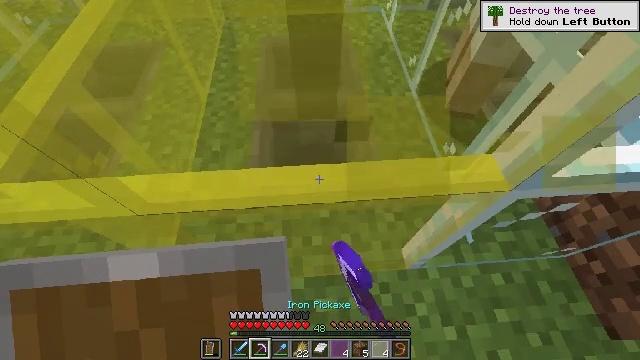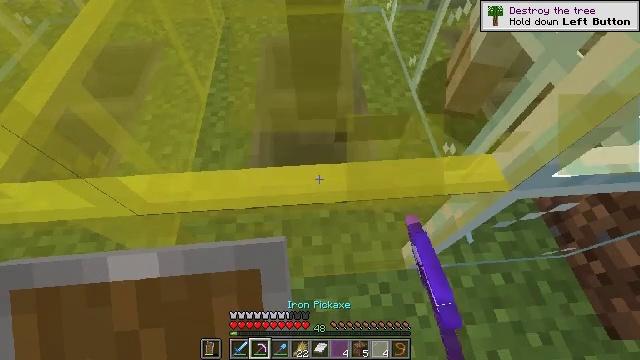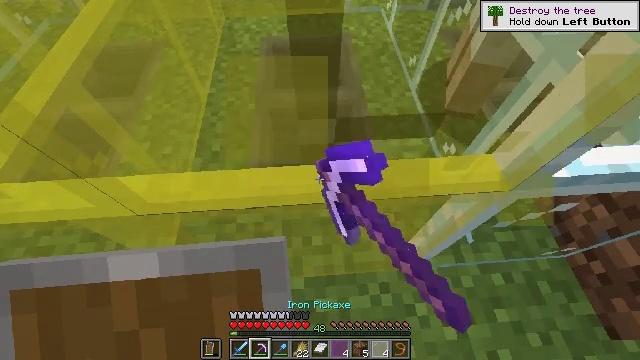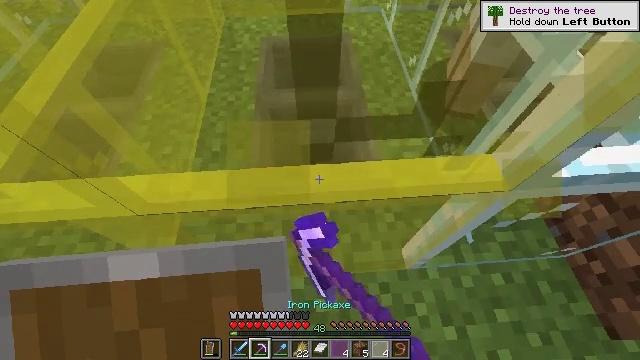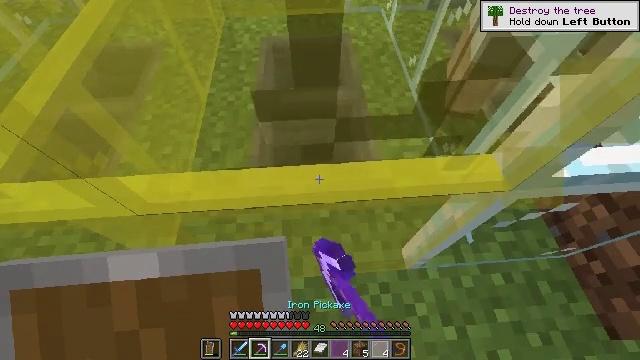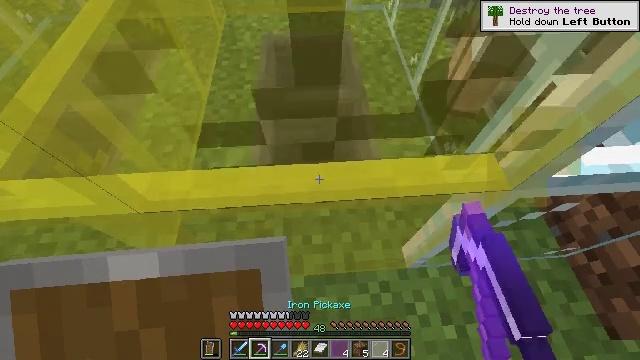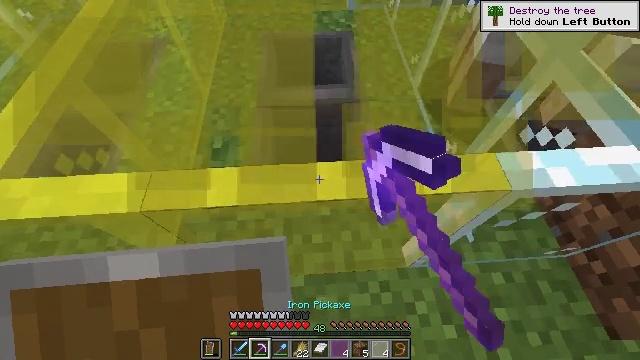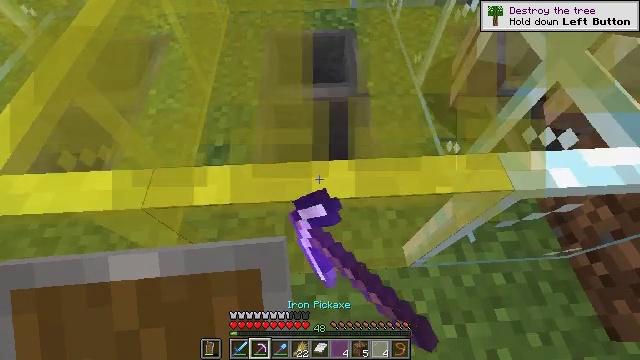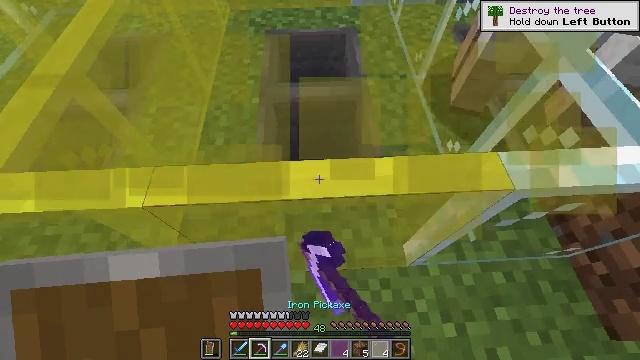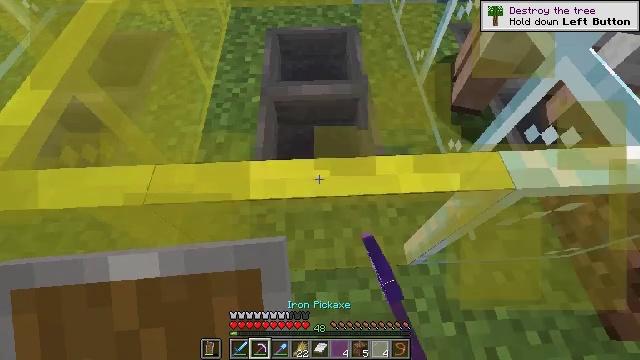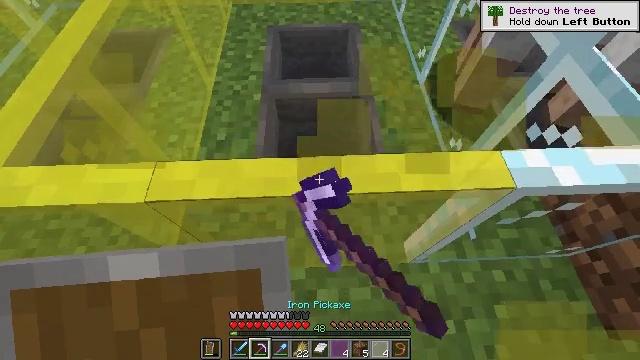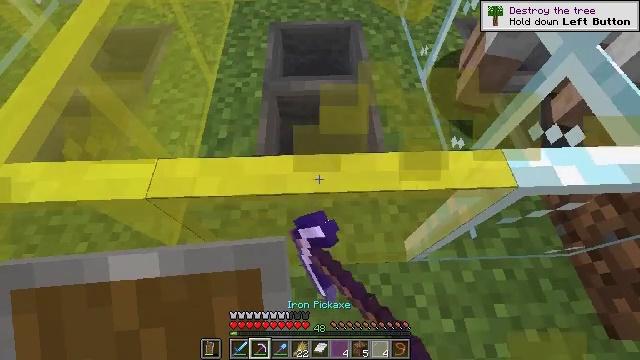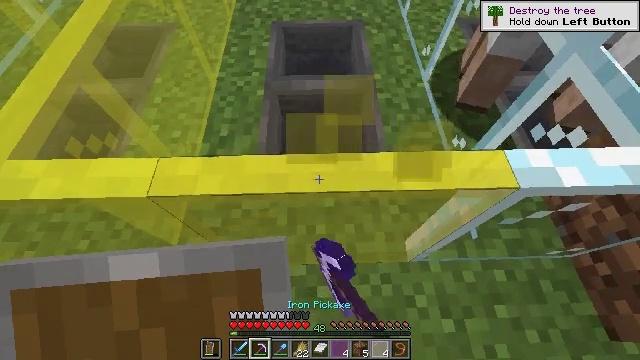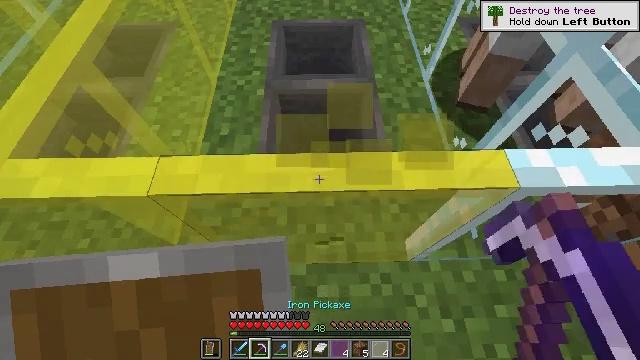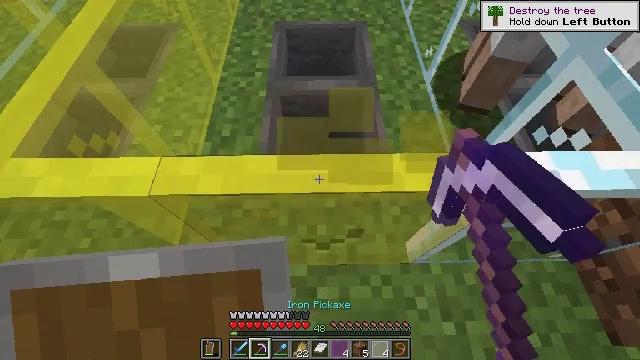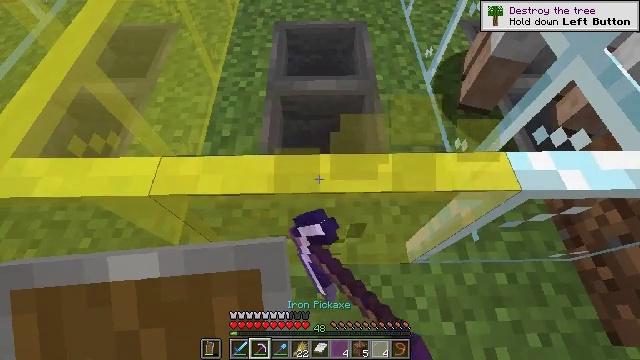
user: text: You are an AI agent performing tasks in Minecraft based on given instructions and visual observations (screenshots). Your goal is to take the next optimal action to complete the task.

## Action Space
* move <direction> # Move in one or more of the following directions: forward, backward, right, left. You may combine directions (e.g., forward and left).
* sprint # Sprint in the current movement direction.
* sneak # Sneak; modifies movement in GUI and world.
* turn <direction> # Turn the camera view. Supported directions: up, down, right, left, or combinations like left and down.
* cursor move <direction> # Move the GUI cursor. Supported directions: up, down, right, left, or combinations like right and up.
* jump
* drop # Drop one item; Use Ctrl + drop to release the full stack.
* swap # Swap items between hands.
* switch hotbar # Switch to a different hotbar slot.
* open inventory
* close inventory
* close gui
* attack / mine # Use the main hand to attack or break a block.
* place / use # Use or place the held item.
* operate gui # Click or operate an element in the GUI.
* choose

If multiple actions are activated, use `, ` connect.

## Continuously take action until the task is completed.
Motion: motion action
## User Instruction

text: Mine the yellow stained glass pane to remove it.
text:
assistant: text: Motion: attack / mine
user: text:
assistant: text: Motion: attack / mine
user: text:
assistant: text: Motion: attack / mine
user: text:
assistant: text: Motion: attack / mine
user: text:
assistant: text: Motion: attack / mine
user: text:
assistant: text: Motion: attack / mine
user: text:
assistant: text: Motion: attack / mine
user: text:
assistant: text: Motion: attack / mine
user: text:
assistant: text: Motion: attack / mine
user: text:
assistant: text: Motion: attack / mine
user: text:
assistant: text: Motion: attack / mine
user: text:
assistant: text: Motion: attack / mine
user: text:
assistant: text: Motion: attack / mine
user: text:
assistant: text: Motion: attack / mine
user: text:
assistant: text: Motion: attack / mine
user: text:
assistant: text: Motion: attack / mine
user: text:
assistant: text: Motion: attack / mine
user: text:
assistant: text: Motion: attack / mine
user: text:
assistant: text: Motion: attack / mine
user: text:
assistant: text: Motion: attack / mine
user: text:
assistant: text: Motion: attack / mine
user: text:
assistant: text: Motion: attack / mine
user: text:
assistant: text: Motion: attack / mine
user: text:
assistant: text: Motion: attack / mine
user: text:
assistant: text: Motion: attack / mine
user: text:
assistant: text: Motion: attack / mine